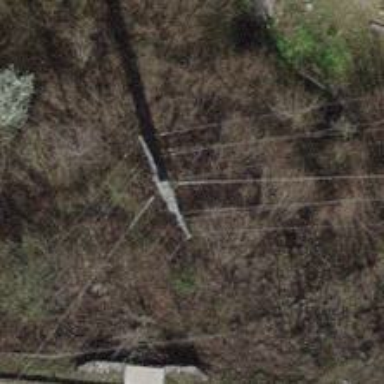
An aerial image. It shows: Three cables of power line.